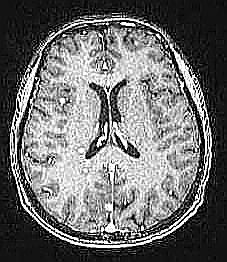
Label: notumor